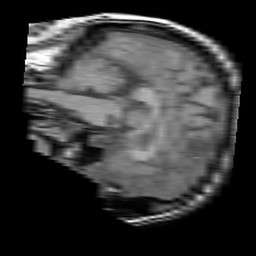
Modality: T1w
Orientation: sagittal
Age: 44
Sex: female
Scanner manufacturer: philips
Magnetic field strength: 1.5 T
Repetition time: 0.2061 s
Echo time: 0.001833 s